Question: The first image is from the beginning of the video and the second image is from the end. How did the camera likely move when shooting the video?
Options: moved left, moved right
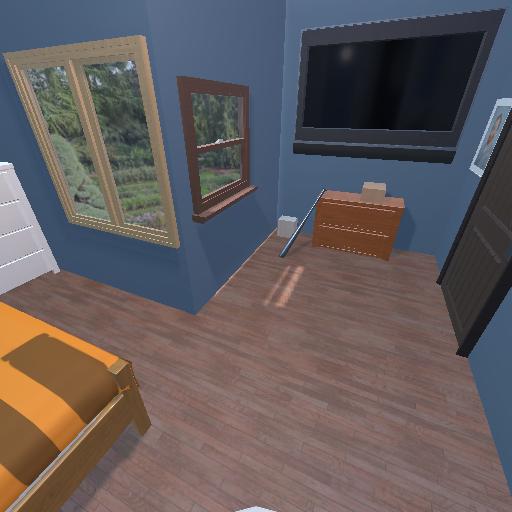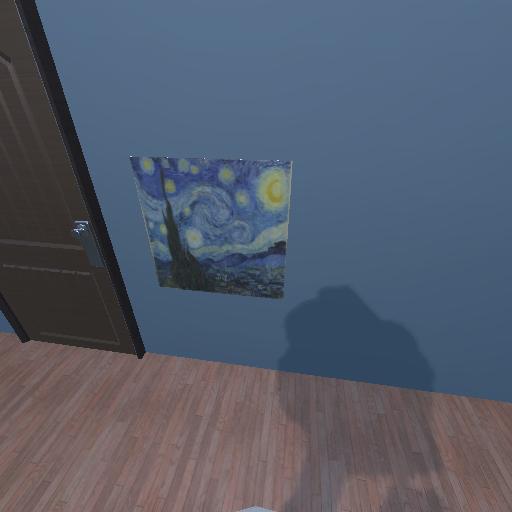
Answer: moved left